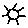
Label: sun